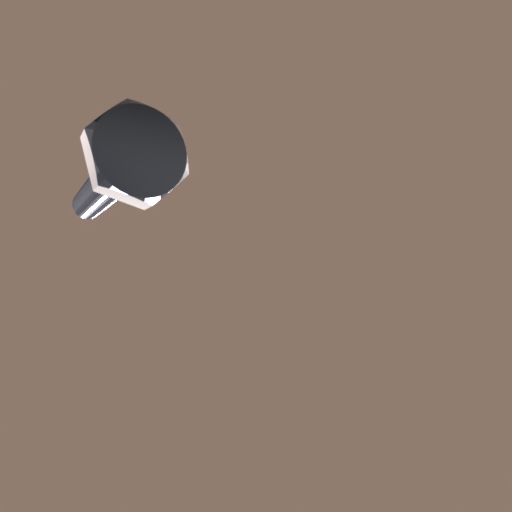
Label: bolt